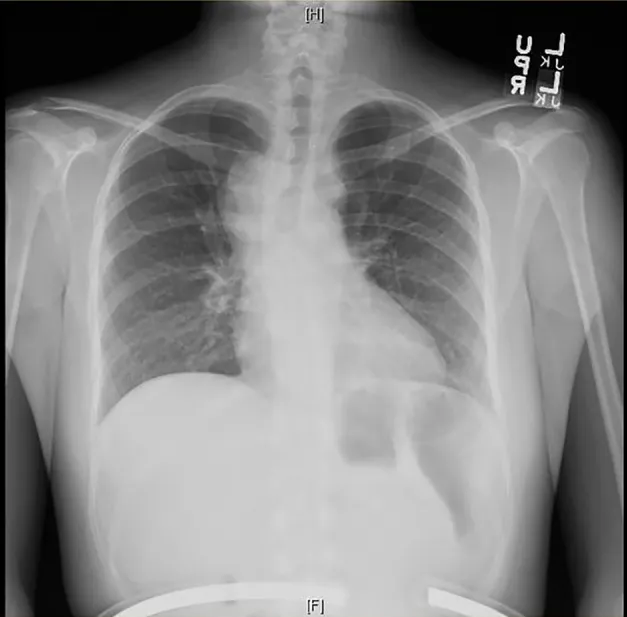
Chest X-ray showing right peri-hilar mass with tracheal compression.
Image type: radiology (x_ray)